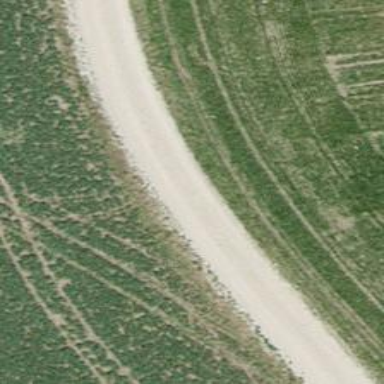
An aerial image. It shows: Track with compacted grade2 surface.